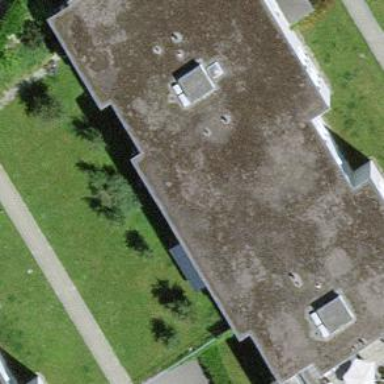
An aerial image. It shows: Apartment building with flat roof.